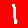
Digit: 1